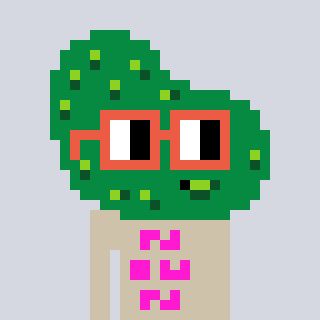
a pixel art character with square orange glasses, a pickle-shaped head and a bege-colored body on a cool background